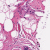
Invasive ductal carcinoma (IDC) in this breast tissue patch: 0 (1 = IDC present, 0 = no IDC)